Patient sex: F
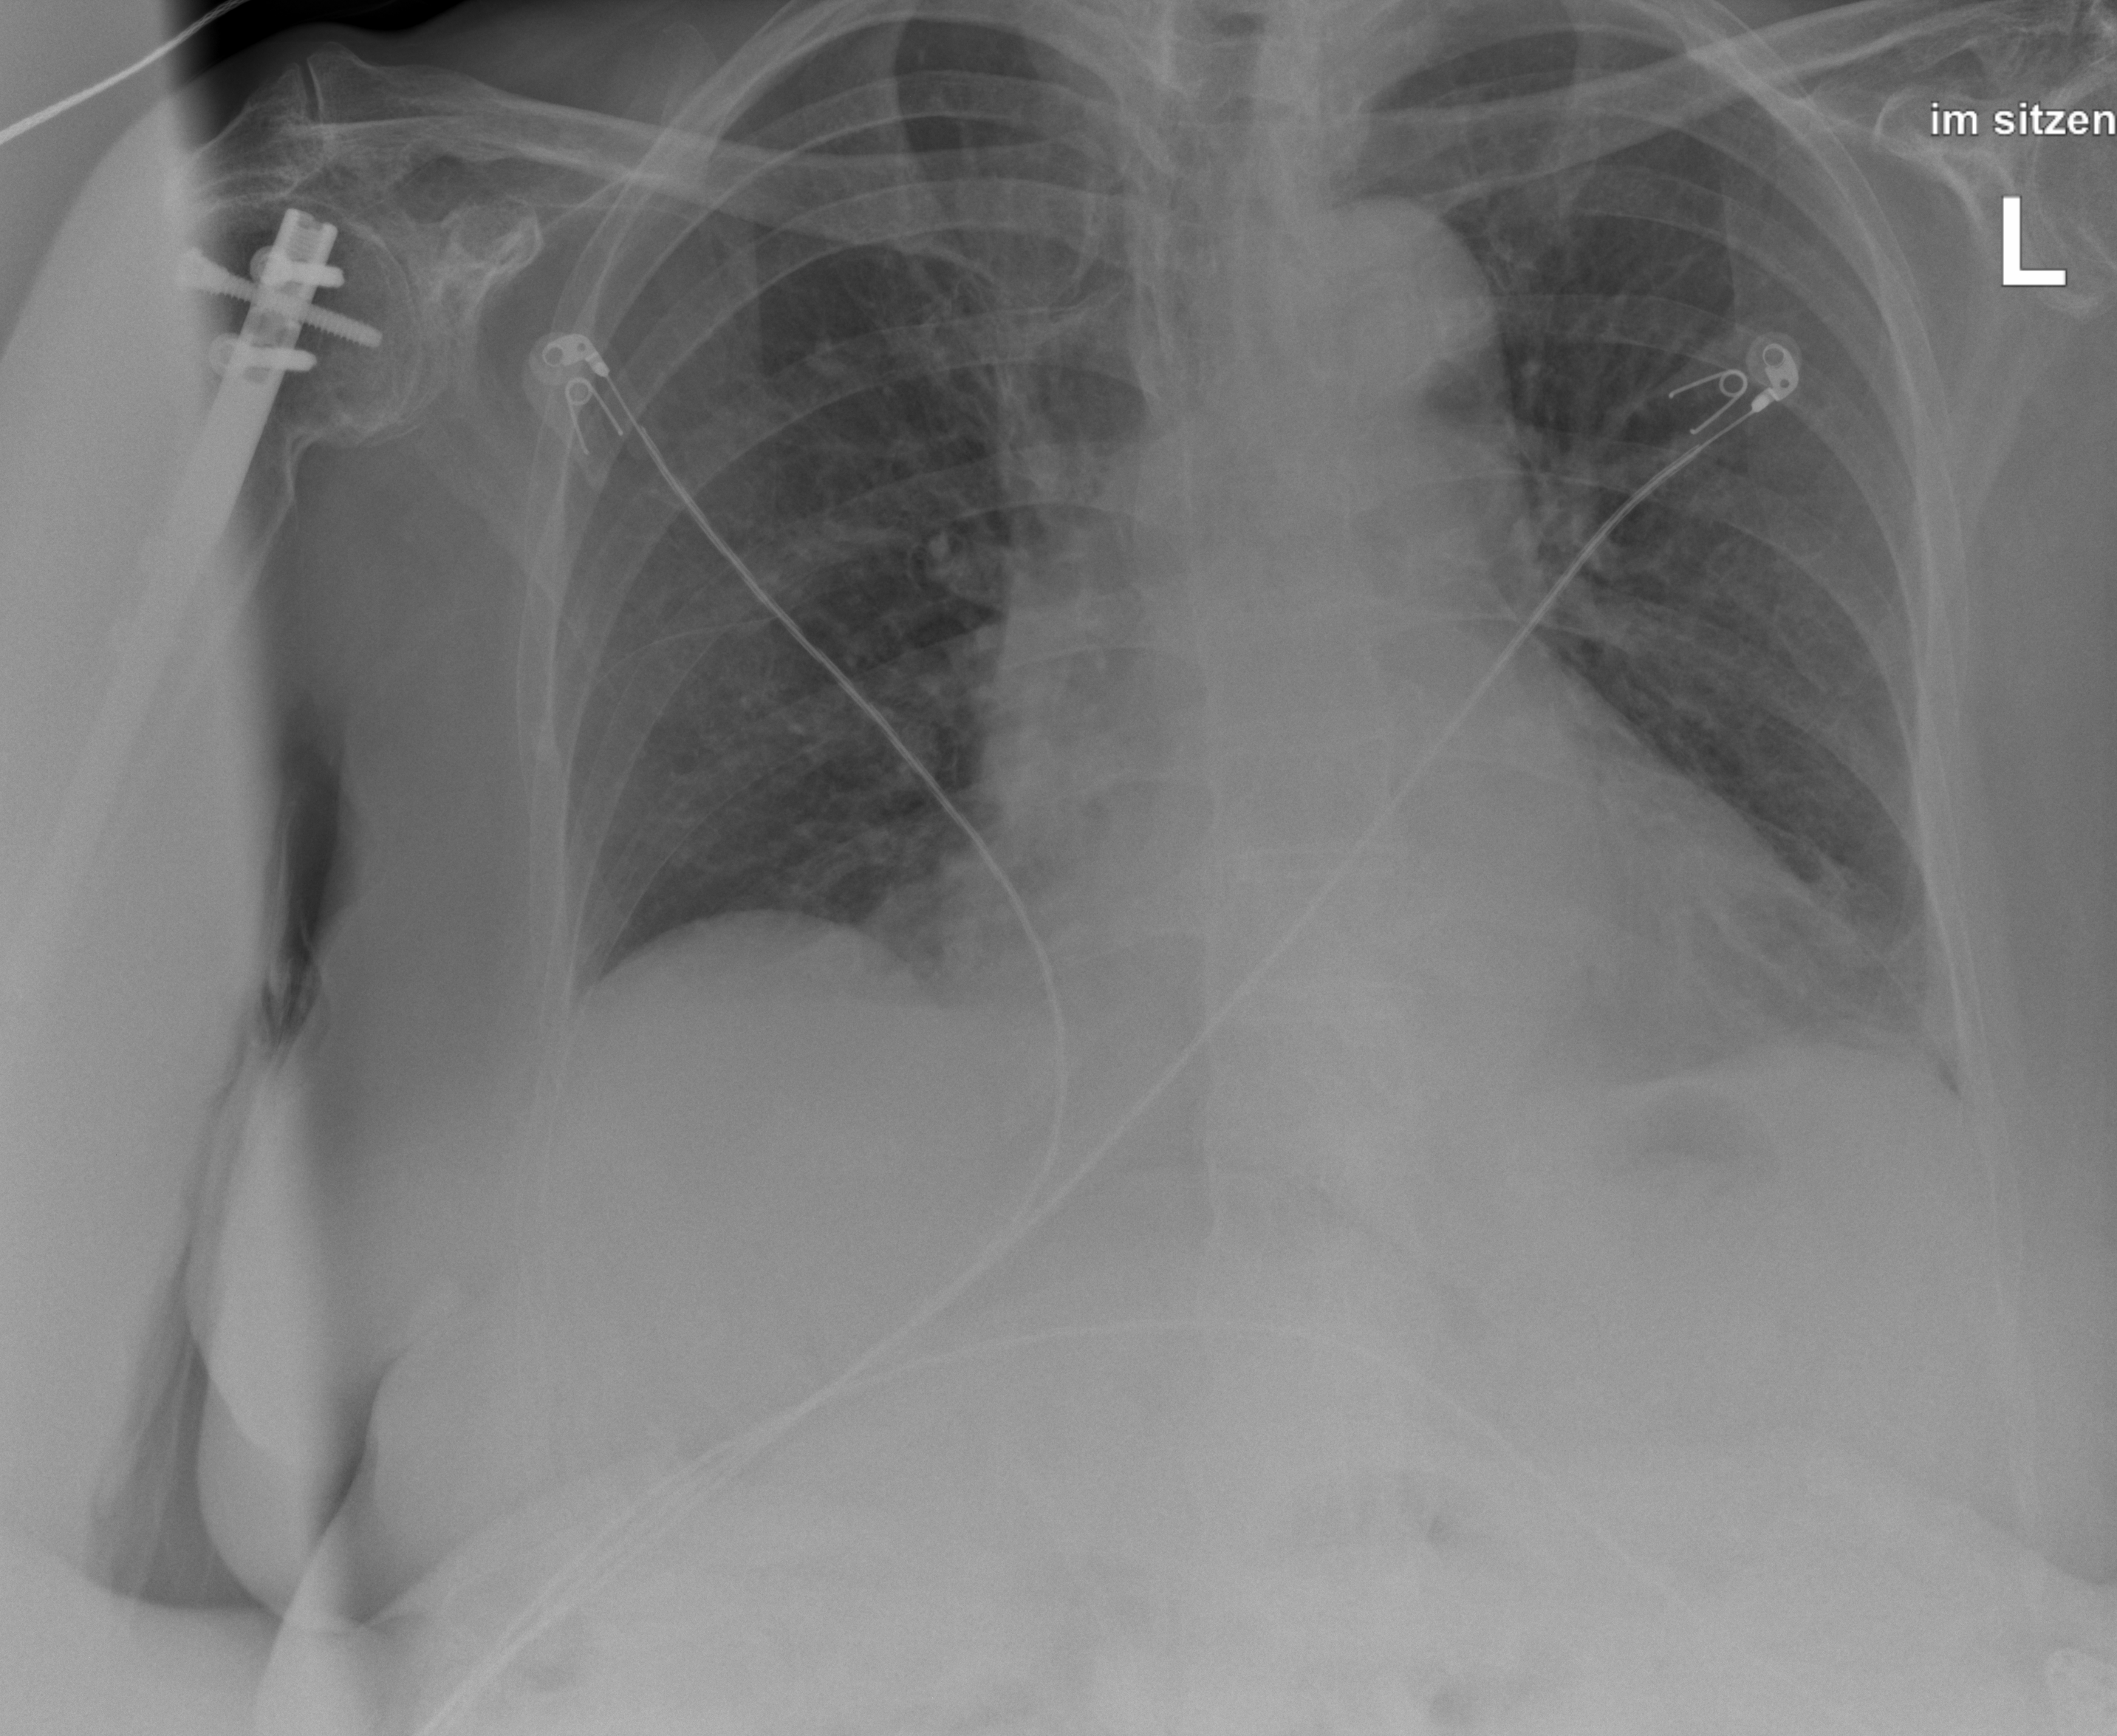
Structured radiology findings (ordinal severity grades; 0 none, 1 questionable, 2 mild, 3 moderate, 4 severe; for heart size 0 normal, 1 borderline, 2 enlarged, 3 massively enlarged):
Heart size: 1
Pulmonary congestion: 0
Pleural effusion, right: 2
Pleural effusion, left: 2
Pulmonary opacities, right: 0
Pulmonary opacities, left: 0
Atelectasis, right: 0
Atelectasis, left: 2